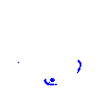
Particle: kaon